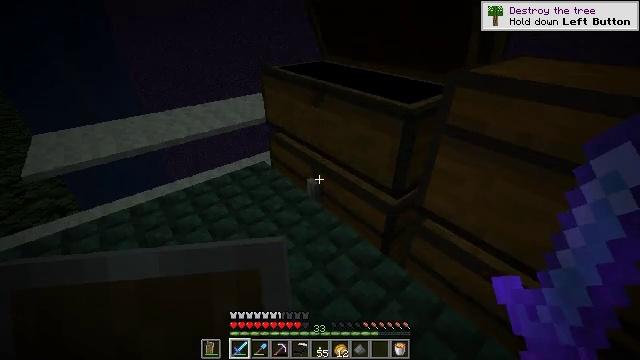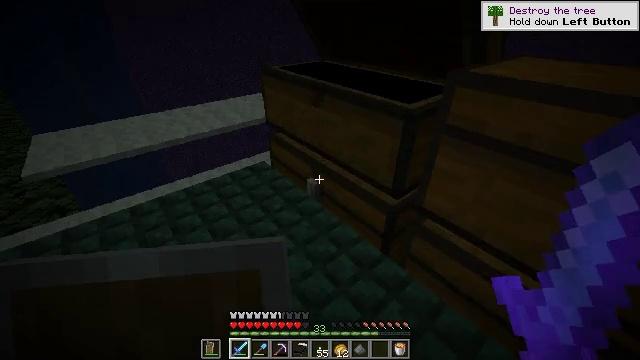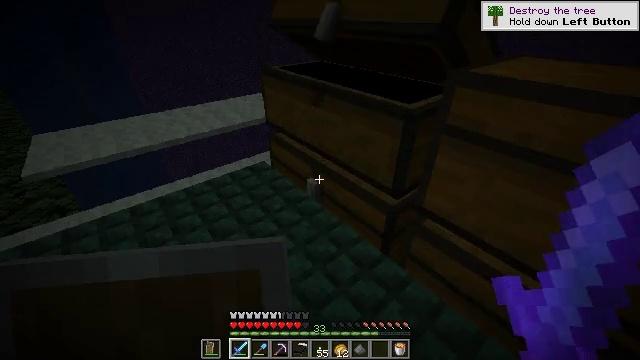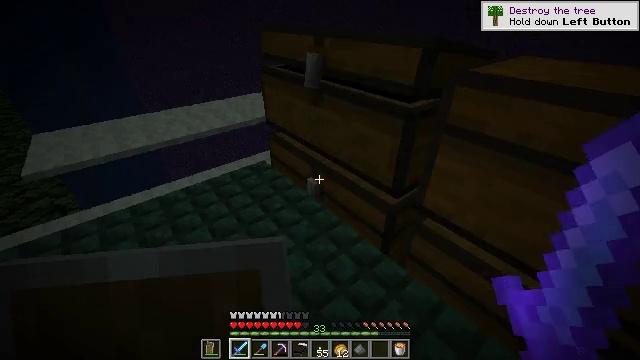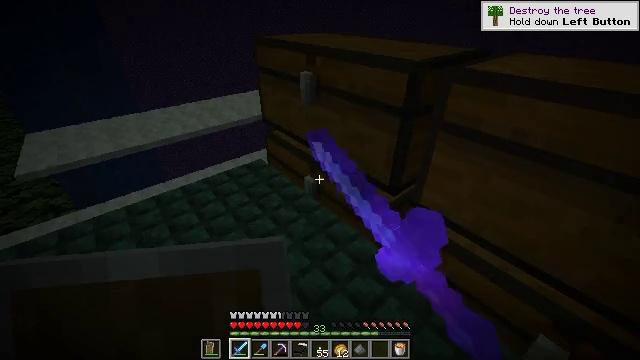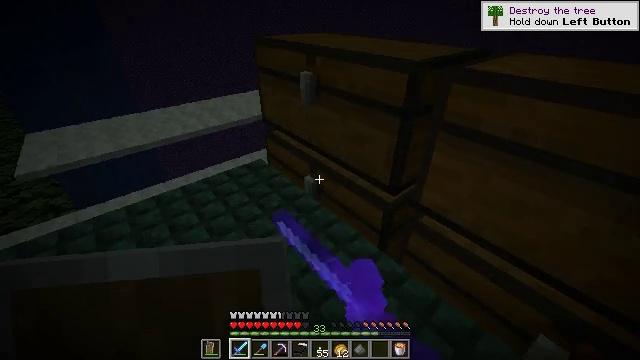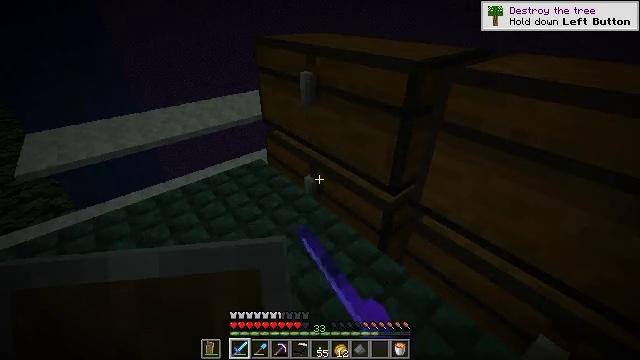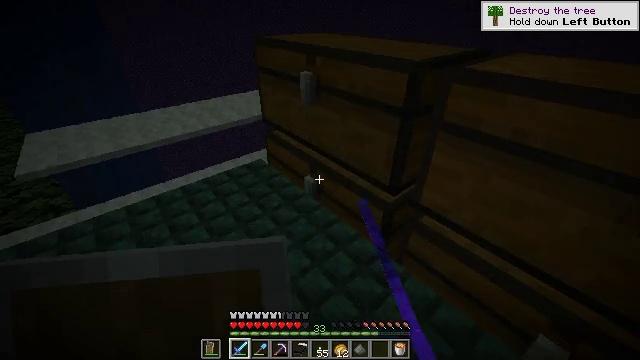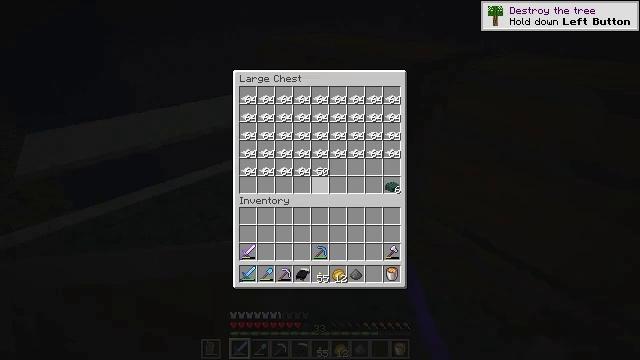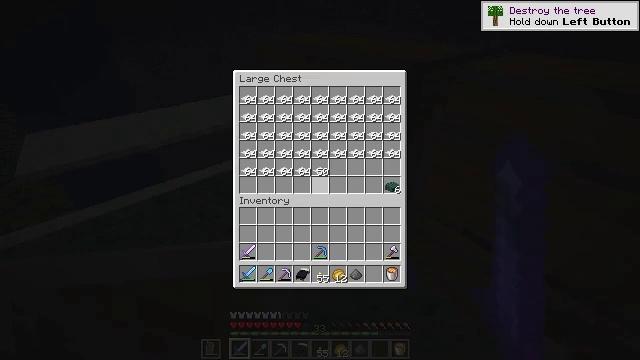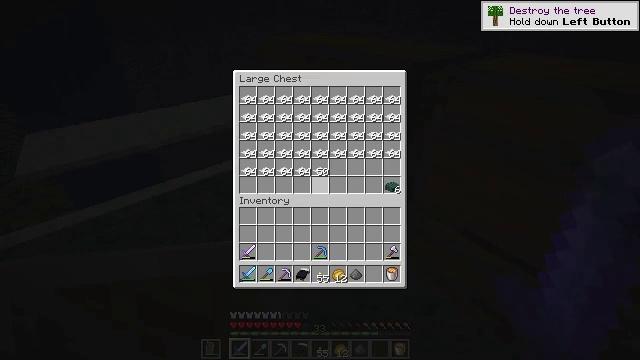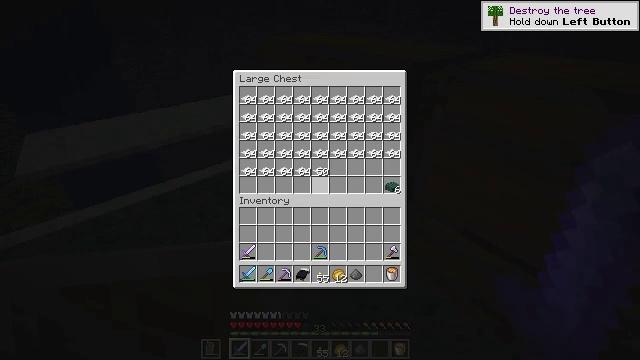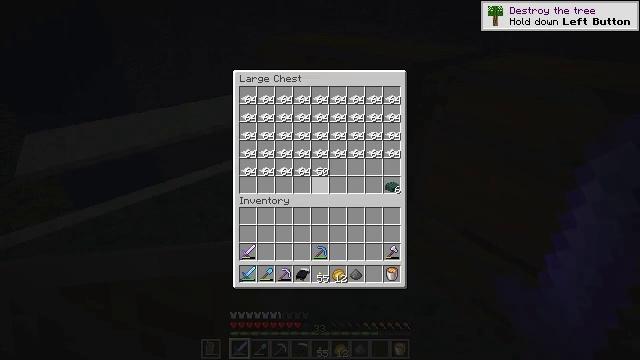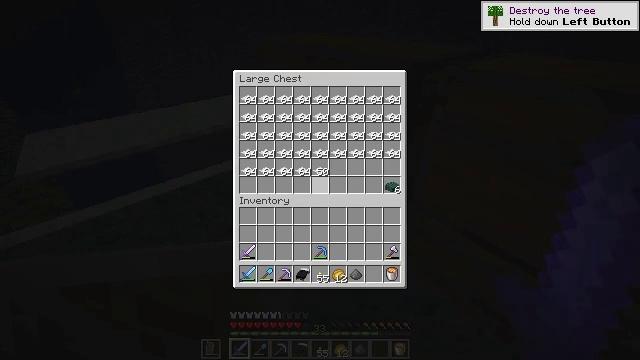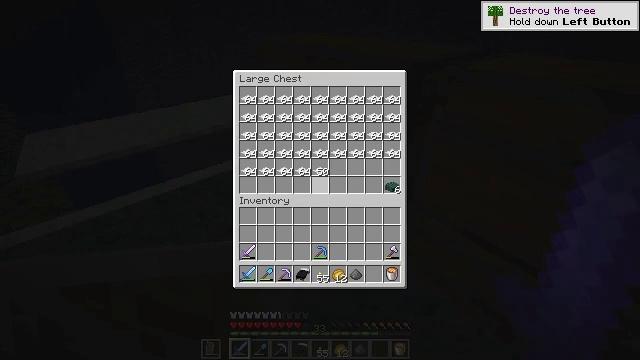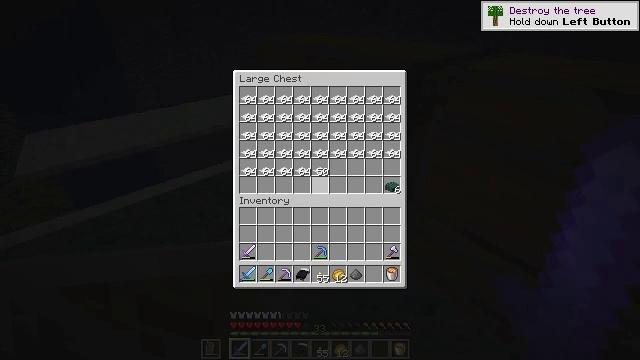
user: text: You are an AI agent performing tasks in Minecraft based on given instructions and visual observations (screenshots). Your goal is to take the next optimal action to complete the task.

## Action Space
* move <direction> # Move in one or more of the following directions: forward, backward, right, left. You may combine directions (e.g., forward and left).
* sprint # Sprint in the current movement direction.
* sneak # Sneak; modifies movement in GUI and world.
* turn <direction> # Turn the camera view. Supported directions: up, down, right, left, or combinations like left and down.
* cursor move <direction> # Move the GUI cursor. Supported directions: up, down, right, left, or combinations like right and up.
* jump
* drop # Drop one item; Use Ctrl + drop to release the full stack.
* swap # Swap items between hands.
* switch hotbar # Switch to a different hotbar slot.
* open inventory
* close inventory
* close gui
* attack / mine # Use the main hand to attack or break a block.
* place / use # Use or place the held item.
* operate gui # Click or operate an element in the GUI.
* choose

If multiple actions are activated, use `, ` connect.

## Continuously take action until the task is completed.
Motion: motion action
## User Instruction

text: Hunt the enderman.
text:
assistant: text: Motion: no_op
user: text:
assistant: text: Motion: no_op
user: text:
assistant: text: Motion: use / place
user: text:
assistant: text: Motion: use / place
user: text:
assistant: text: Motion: use / place
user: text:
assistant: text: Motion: no_op
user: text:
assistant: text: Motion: no_op
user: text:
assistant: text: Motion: open gui
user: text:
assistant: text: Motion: no_op
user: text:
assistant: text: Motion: no_op
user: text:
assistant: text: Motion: no_op
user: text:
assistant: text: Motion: no_op
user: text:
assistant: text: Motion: no_op
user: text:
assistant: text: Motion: no_op
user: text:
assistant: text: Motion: no_op
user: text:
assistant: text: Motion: no_op
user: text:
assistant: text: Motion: no_op
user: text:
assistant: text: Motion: no_op
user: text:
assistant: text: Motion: no_op
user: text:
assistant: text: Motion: no_op
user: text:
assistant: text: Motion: no_op
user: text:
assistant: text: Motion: no_op
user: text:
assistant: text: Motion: no_op
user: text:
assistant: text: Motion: no_op
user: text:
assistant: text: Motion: no_op
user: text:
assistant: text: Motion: no_op
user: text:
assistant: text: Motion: no_op
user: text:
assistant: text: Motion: no_op
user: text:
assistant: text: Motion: no_op
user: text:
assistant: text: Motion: no_op